Question: I'm new to the whole iOS developement, so not really good at it. I currently have a viewController with two tableviews. The first table is always visible and contains categories. The second table should only be visible when a cell from the first table is selected. The second table then contains subitems from the cell that was selected in the first tableview. Both tableviews are connected to their property in the .h file.

The viewcontroller itself is connected to a FoodAddViewController.h and FoodAddViewController.m file.
In the FoodAddViewController.h file, I have:
'''
#import <UIKit/UIKit.h>
@class FoodAddViewController;
@interface FoodAddViewController : UIViewController<UITableViewDataSource, UITableViewDelegate>
@property (strong, nonatomic) IBOutlet UITableView *Categorien;
@property (strong, nonatomic) IBOutlet UITableView *Invulling;
- (IBAction)cancel:(id)sender;
@end
'''
For the FoodAddViewController.m, I have:
'''
@interface FoodAddViewController ()
{
NSArray *CategoryLabel;
NSMutableArray *elementen;
}
@end
@implementation FoodAddViewController
- (void)viewDidLoad
{
[super viewDidLoad];
self.Categorien.layer.transform = CATransform3DRotate(CATransform3DIdentity,-1.57079633,0,0,1);
self.Categorien.frame=CGRectMake(0,200, 700,234);
[self.Invulling setHidden:TRUE];
self.Invulling.layer.transform = CATransform3DRotate(CATransform3DIdentity,-1.57079633,0,0,1);
self.Invulling.frame=CGRectMake(0,200, 700,234);
self.Categorien.dataSource = self;
self.Categorien.delegate = self;
NSString *filePath = [[NSBundle mainBundle] pathForResource:@"categorie" ofType:@"txt"];
NSString *content = [NSString stringWithContentsOfFile:filePath
encoding:NSMacOSRomanStringEncoding
error:NULL];
NSArray * categories = [content componentsSeparatedByString:@"
"];
CategoryLabel = categories;
}
- (NSInteger) numberOfSectionsInTableView:(UITableView *)tableView
{
return 1;
}
- (NSInteger) tableView:(UITableView *)tableView numberOfRowsInSection:(NSInteger)section
{
if(self.Categorien==tableView) {
return CategoryLabel.count;
}
if(self.Invulling==tableView) {
return elementen.count;
}
return 0;
}
- (UITableViewCell *) tableView:(UITableView *)tableView cellForRowAtIndexPath:(NSIndexPath *)indexPath
{
if(self.Categorien==tableView) {
static NSString *CellIdentifier = @"Cell";
CustomCell *Cell = [tableView dequeueReusableCellWithIdentifier:CellIdentifier];
if (!Cell) {
Cell = [[CustomCell alloc] initWithStyle:UITableViewCellStyleDefault reuseIdentifier:CellIdentifier];
}
Cell.layer.transform = CATransform3DRotate(CATransform3DIdentity,1.57079633,0,0,1);
Cell.frame=CGRectMake(0,0,234,150);
Cell.textLabel.text = [CategoryLabel objectAtIndex:indexPath.row];
return Cell;
}
if(self.Invulling==tableView) {
static NSString *CellIdentifier = @"DetailCell";
CustomCell *Cell = [tableView dequeueReusableCellWithIdentifier:CellIdentifier];
if (!Cell) {
Cell = [[CustomCell alloc] initWithStyle:UITableViewCellStyleDefault reuseIdentifier:CellIdentifier];
}
Cell.layer.transform = CATransform3DRotate(CATransform3DIdentity,1.57079633,0,0,1);
Cell.frame=CGRectMake(0,0,234,150);
Cell.textLabel.text = [elementen objectAtIndex:indexPath.row];
return Cell;
}
return NULL;
}
- (CGFloat)tableView:(UITableView *)tableView heightForRowAtIndexPath:(NSIndexPath *)indexPath {
return 200;
}
- (void)tableView:(UITableView *)tableView didDeselectRowAtIndexPath:(NSIndexPath *)indexPath
{
self.Invulling.dataSource = self;
self.Invulling.delegate = self;
elementen = [[NSMutableArray alloc]init];
if(self.Categorien==tableView) {
UITableViewCell *selectedCell = [tableView cellForRowAtIndexPath:indexPath];
NSString *cellText = selectedCell.textLabel.text;
PFQuery *query = [PFQuery queryWithClassName:cellText];
[query selectKeys:@[@"Naam"]];
NSArray *result = [query findObjects];
for (PFObject *object in result) {
NSString *naam = object[@"Naam"];
if(![elementen containsObject:naam]) {
[elementen addObject:naam];
}
}
}
[self.Invulling setHidden:FALSE];
[self.Invulling reloadData];
}
end
'''
Now, the problem is that the 'reloadData' method does not work correctly. For example: if I press the first cell from the first tableview (Categorien), then nothing happens. But when I click another cell, the second tableview (Invulling) gets loaded with the results from the first cell.
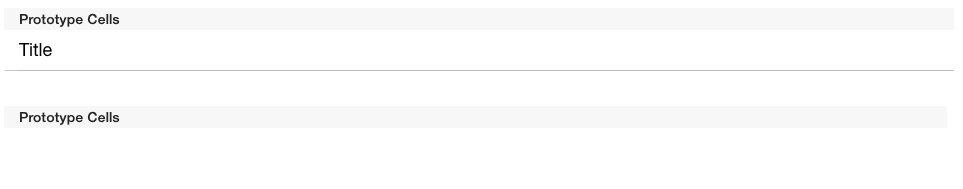
Answer: you have to use 'didSelectRowAtIndexPath' not 'didDeselectRowAtIndexPath' method
Also look up some tutorial on debugging, you could have known that the method is not
being called if you have added breakpoints